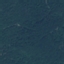
Land use / land cover class: Forest